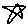
Label: star